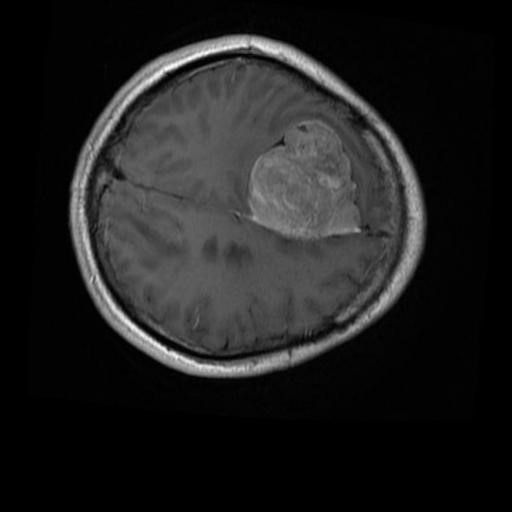
Label: brain_menin